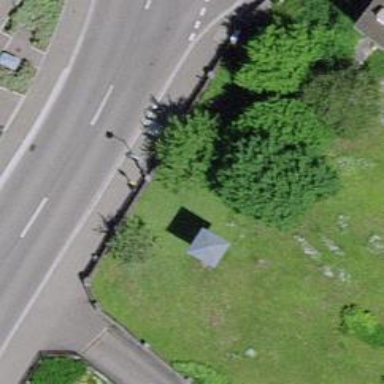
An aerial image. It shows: Bus stop with platform for public transport.